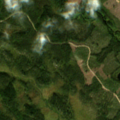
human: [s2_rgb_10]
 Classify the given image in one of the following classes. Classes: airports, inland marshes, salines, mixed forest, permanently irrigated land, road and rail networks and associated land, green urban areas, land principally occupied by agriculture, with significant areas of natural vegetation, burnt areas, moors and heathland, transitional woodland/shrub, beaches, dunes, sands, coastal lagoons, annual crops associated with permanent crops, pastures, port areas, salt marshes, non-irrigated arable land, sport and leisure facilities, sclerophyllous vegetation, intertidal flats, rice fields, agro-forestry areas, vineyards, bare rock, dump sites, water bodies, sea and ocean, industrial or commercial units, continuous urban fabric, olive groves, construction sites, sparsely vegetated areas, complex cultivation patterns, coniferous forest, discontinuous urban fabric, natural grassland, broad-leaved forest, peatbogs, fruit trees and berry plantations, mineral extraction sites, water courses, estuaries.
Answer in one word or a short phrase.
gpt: coniferous forest, transitional woodland/shrub